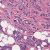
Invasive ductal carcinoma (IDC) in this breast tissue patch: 1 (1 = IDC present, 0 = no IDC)